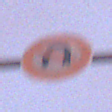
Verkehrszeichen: VerbotWenden
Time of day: SunriseSunset
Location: Outdoor (Urban)
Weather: PartlyCloudy
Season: NotSpecified
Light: Natural